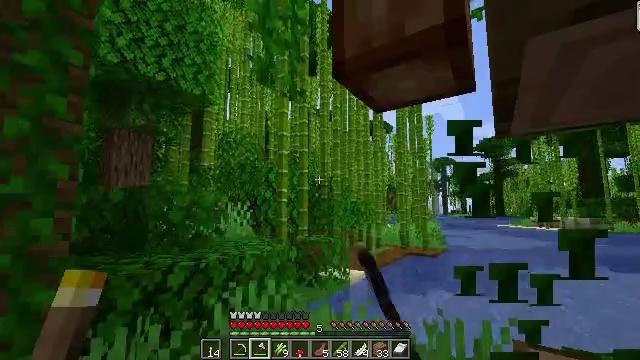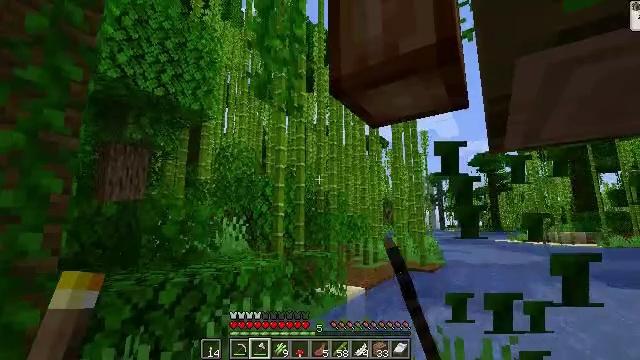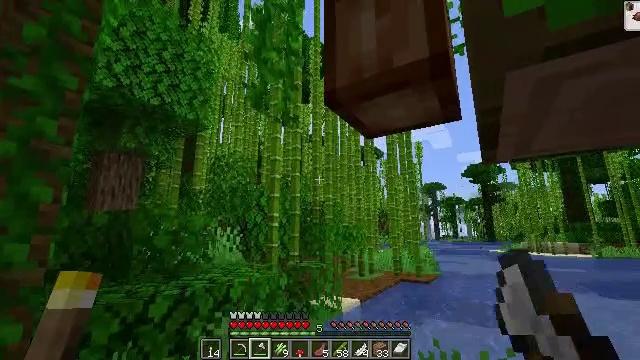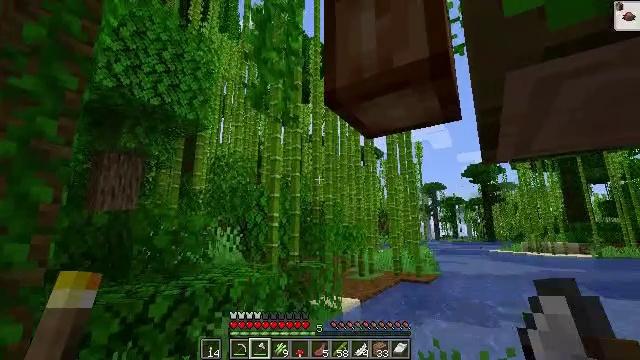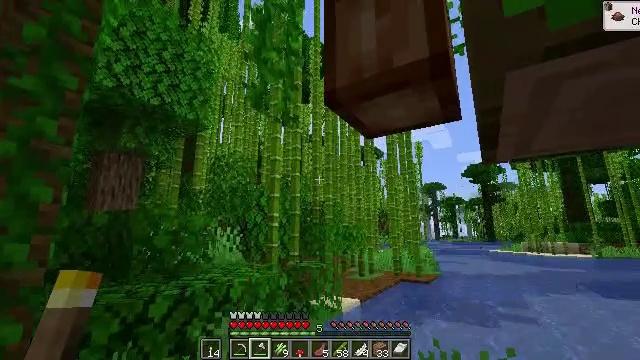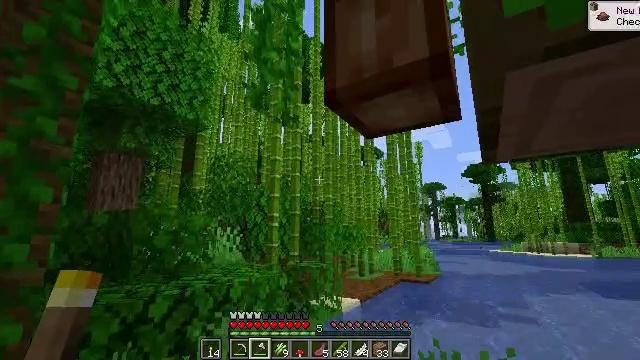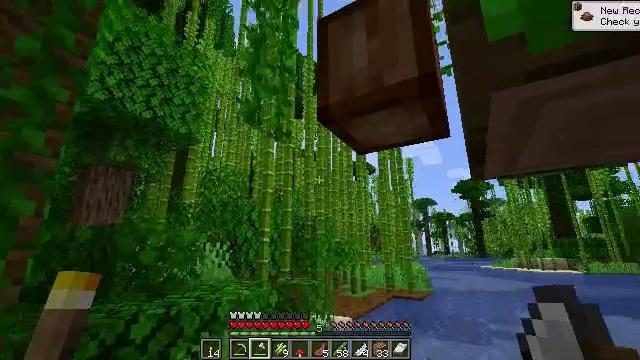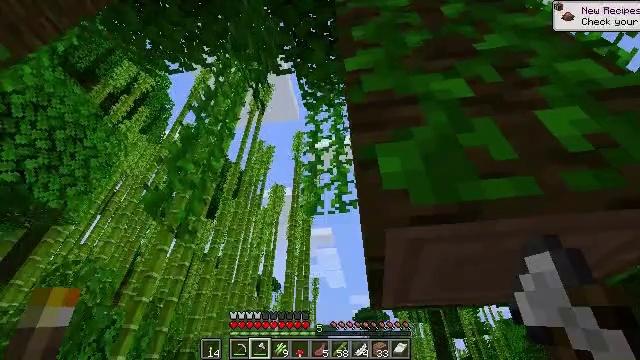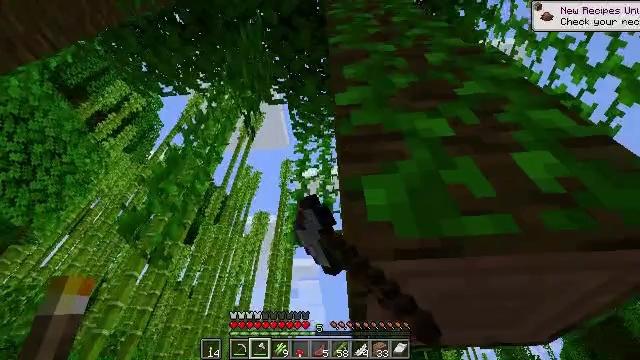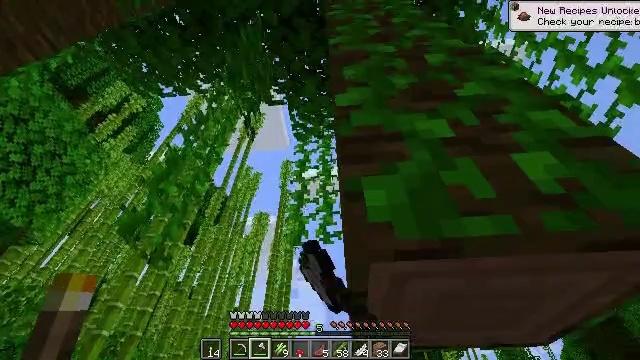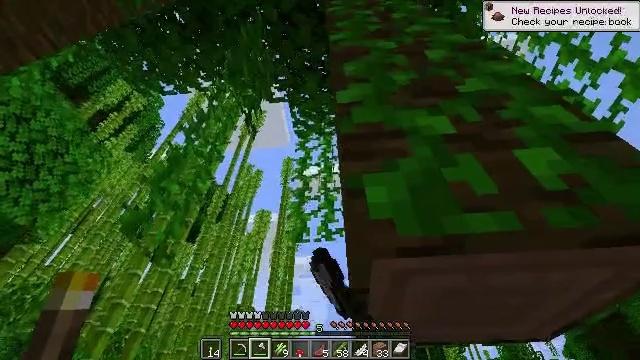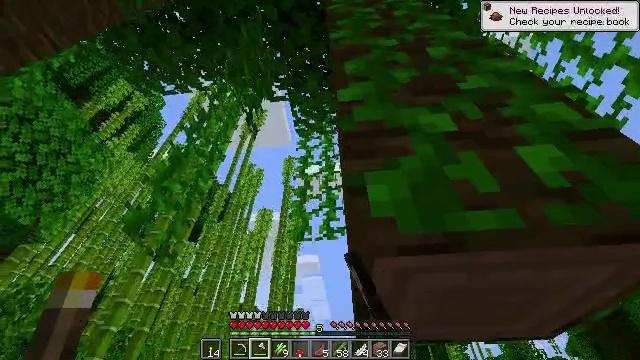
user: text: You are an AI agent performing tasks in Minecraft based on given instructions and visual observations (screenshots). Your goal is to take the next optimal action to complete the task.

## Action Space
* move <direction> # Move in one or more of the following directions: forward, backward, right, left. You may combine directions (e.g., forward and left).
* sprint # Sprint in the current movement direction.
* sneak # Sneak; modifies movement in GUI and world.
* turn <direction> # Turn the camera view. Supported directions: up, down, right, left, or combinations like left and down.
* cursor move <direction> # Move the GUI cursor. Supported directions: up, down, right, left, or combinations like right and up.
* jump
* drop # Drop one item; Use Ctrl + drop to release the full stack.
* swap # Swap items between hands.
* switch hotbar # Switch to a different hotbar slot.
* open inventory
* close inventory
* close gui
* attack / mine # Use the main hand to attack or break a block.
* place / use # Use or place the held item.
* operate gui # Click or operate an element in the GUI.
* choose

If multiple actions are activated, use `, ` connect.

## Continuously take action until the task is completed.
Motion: motion action
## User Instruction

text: Break the cocoa pod.
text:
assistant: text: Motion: turn up, attack / mine
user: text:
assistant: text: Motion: turn right and up, attack / mine
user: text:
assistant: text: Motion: attack / mine
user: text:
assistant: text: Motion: attack / mine
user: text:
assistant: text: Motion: attack / mine
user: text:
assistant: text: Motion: turn right and up, attack / mine
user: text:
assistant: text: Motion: turn right and up, attack / mine
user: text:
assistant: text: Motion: turn right and up, attack / mine
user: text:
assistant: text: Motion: attack / mine
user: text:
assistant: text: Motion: attack / mine
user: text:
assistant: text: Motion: attack / mine
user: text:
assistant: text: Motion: attack / mine